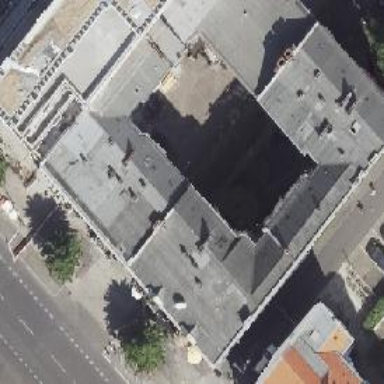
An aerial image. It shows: Building with apartments featuring unique double saltbox roof shape.